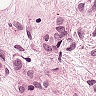
Metastatic tissue present: yes